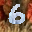
Label: 6